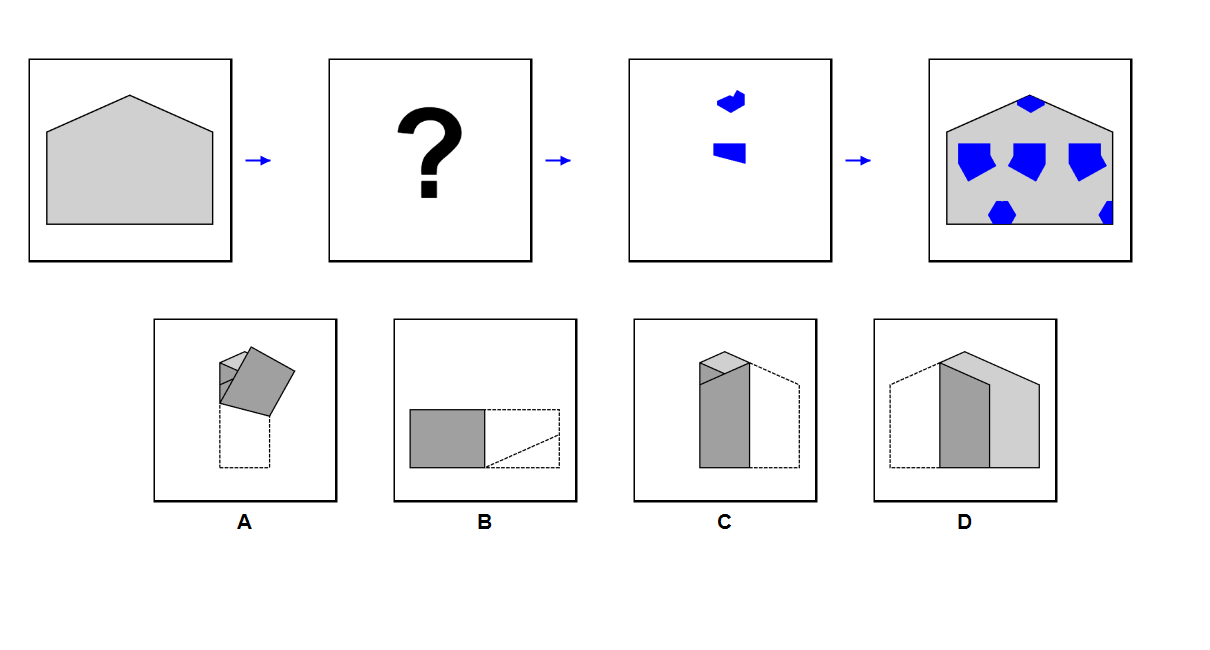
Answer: B